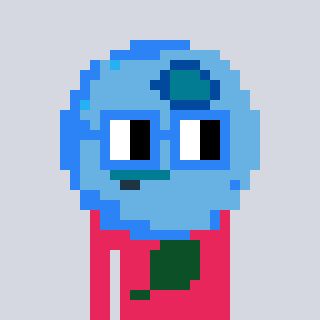
a pixel art character with square blue glasses, a blueberry-shaped head and a redpinkish-colored body on a cool background